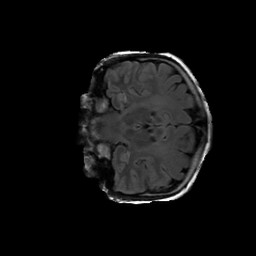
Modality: FLAIR
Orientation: coronal
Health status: ill
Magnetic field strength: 3 T